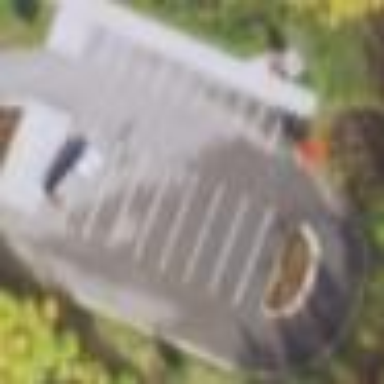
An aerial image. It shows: Parking area.